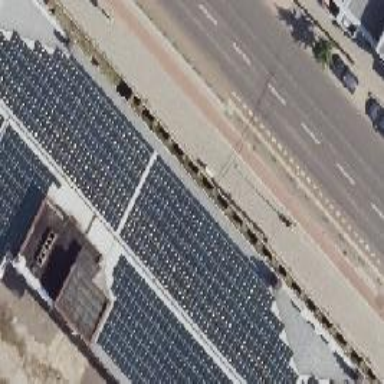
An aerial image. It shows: Solar power generator using photovoltaic method with solar photovoltaic panel types.